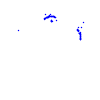
Particle: kaon